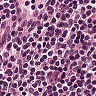
Metastatic tissue present: no